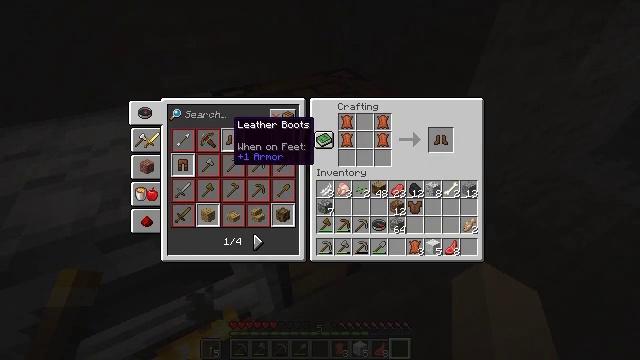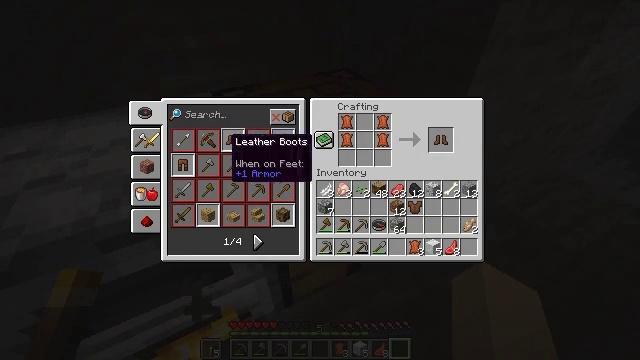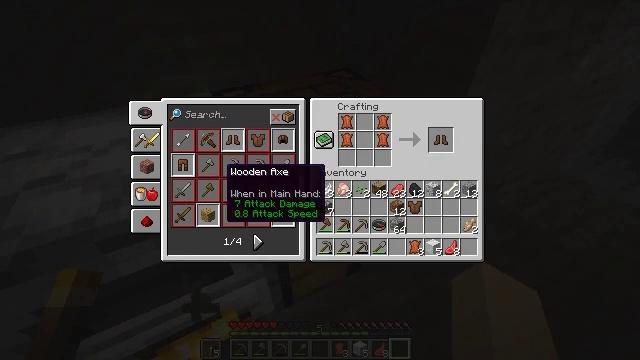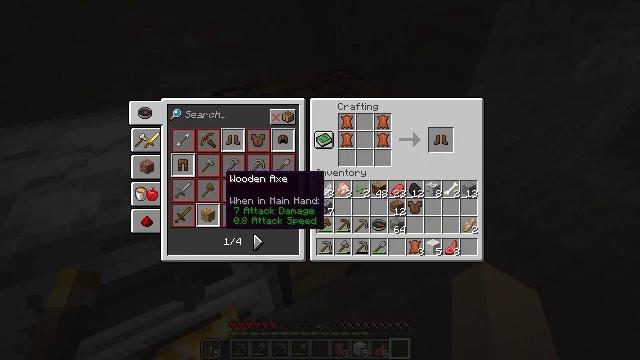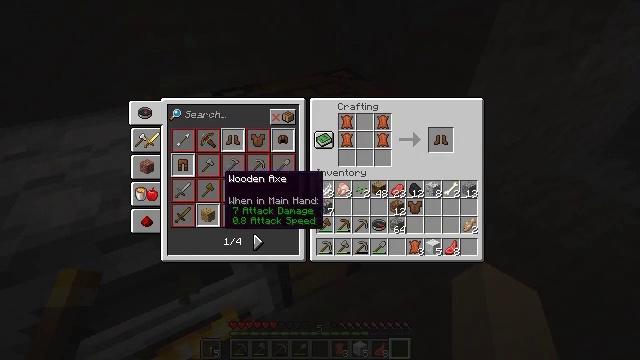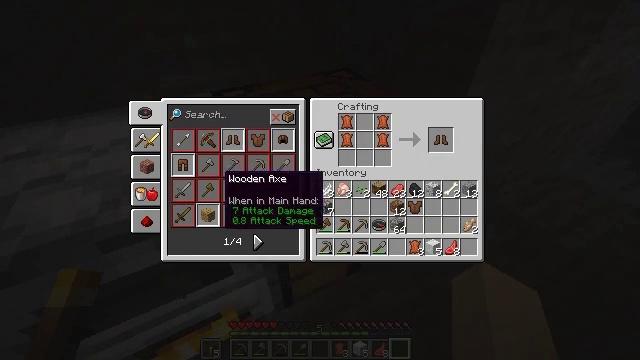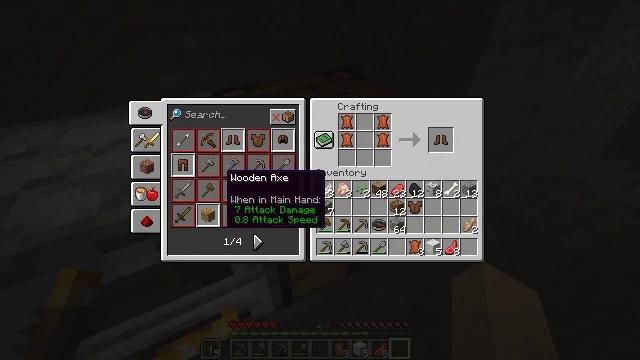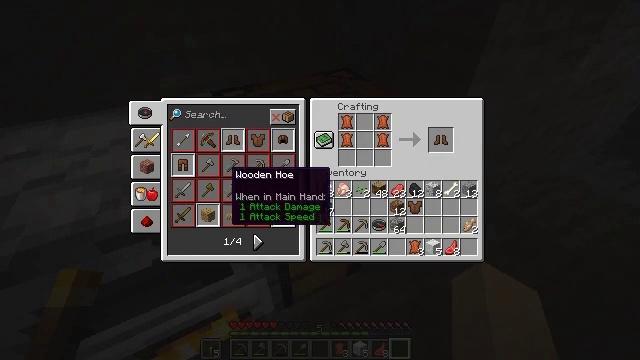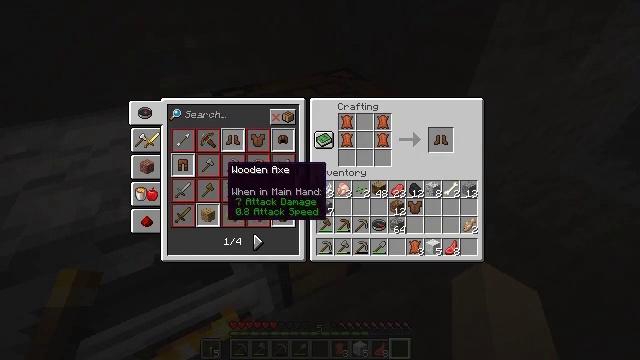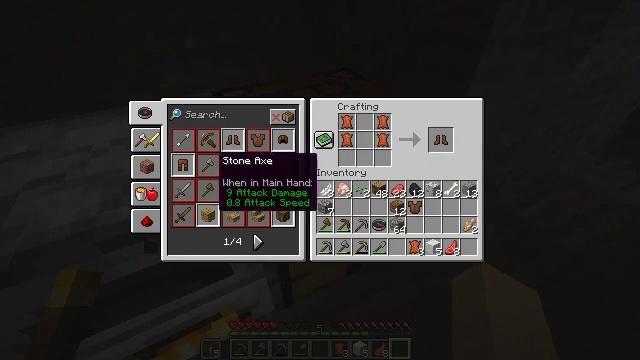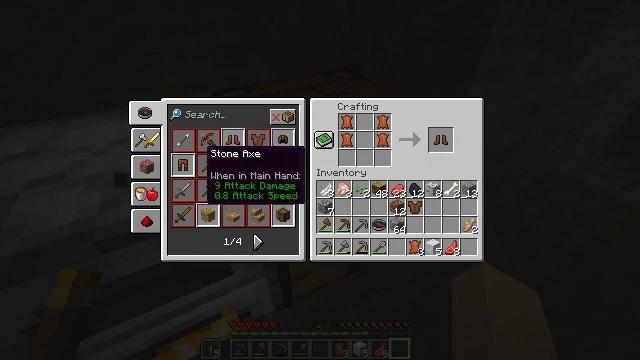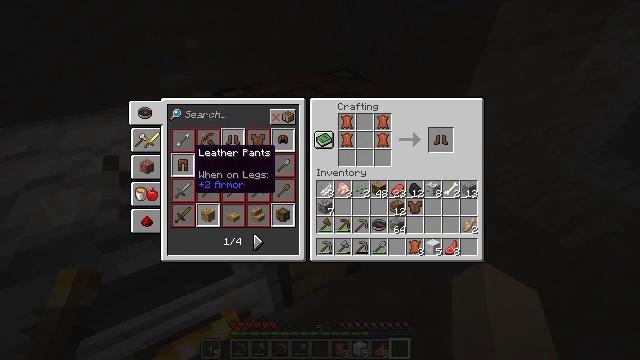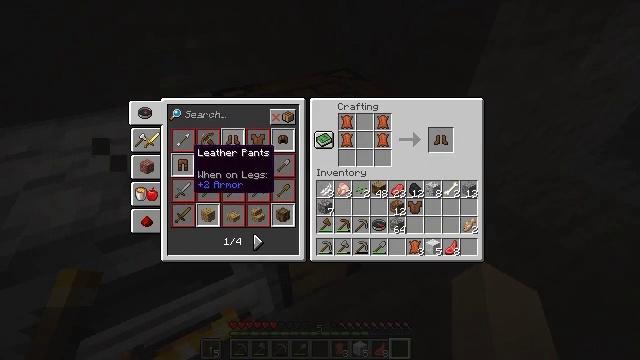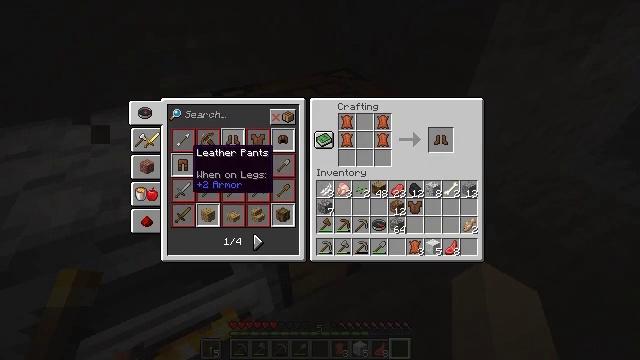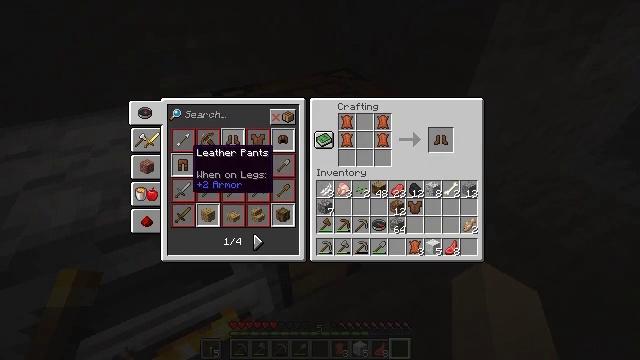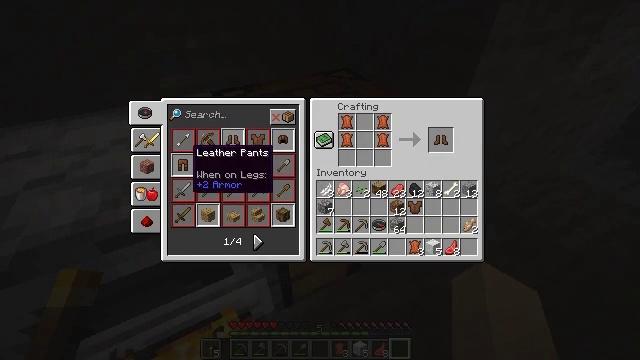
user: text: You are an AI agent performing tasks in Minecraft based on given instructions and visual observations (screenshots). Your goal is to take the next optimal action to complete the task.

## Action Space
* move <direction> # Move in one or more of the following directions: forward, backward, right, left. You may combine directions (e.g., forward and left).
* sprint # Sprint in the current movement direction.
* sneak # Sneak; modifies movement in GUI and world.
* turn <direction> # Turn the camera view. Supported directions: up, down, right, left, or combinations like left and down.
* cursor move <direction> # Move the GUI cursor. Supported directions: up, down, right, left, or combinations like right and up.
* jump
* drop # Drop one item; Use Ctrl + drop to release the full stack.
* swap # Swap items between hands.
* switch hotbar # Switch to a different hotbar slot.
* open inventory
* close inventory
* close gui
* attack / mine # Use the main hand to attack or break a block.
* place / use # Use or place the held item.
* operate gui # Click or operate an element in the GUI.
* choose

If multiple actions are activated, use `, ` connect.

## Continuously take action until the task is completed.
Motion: motion action
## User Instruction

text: Get leather leggings by crafting them with leather.
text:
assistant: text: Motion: cursor move down
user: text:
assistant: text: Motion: cursor move down
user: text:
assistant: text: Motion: cursor move down
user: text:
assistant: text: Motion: no_op
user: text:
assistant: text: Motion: no_op
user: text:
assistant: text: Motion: no_op
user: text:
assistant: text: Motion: no_op
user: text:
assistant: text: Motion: no_op
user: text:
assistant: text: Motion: cursor move left and up
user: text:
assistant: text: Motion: cursor move left
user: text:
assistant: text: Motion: cursor move left
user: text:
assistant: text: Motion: no_op
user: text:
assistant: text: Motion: no_op
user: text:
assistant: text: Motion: no_op
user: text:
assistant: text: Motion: operate gui
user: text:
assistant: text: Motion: operate gui
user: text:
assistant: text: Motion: no_op
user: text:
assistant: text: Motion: no_op
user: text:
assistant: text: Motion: cursor move down
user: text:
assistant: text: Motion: cursor move down
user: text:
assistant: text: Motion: cursor move right and down
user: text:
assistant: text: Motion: no_op
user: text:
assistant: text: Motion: no_op
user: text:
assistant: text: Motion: no_op
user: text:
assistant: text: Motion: no_op
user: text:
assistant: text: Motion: no_op
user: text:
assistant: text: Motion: cursor move up
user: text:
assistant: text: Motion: cursor move right
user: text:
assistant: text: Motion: cursor move right and up
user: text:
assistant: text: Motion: cursor move right and up